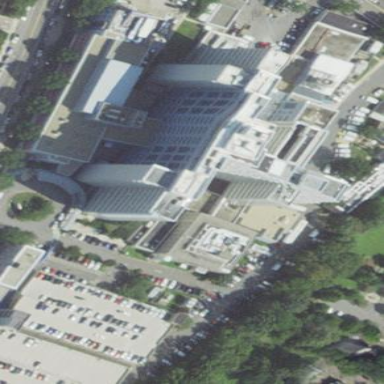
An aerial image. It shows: Hospital providing healthcare services.